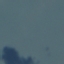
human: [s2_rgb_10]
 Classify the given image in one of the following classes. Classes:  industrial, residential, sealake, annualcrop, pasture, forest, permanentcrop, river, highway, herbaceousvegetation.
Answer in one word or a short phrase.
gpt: SeaLake